Platform: macOS
Application: Arc Browser
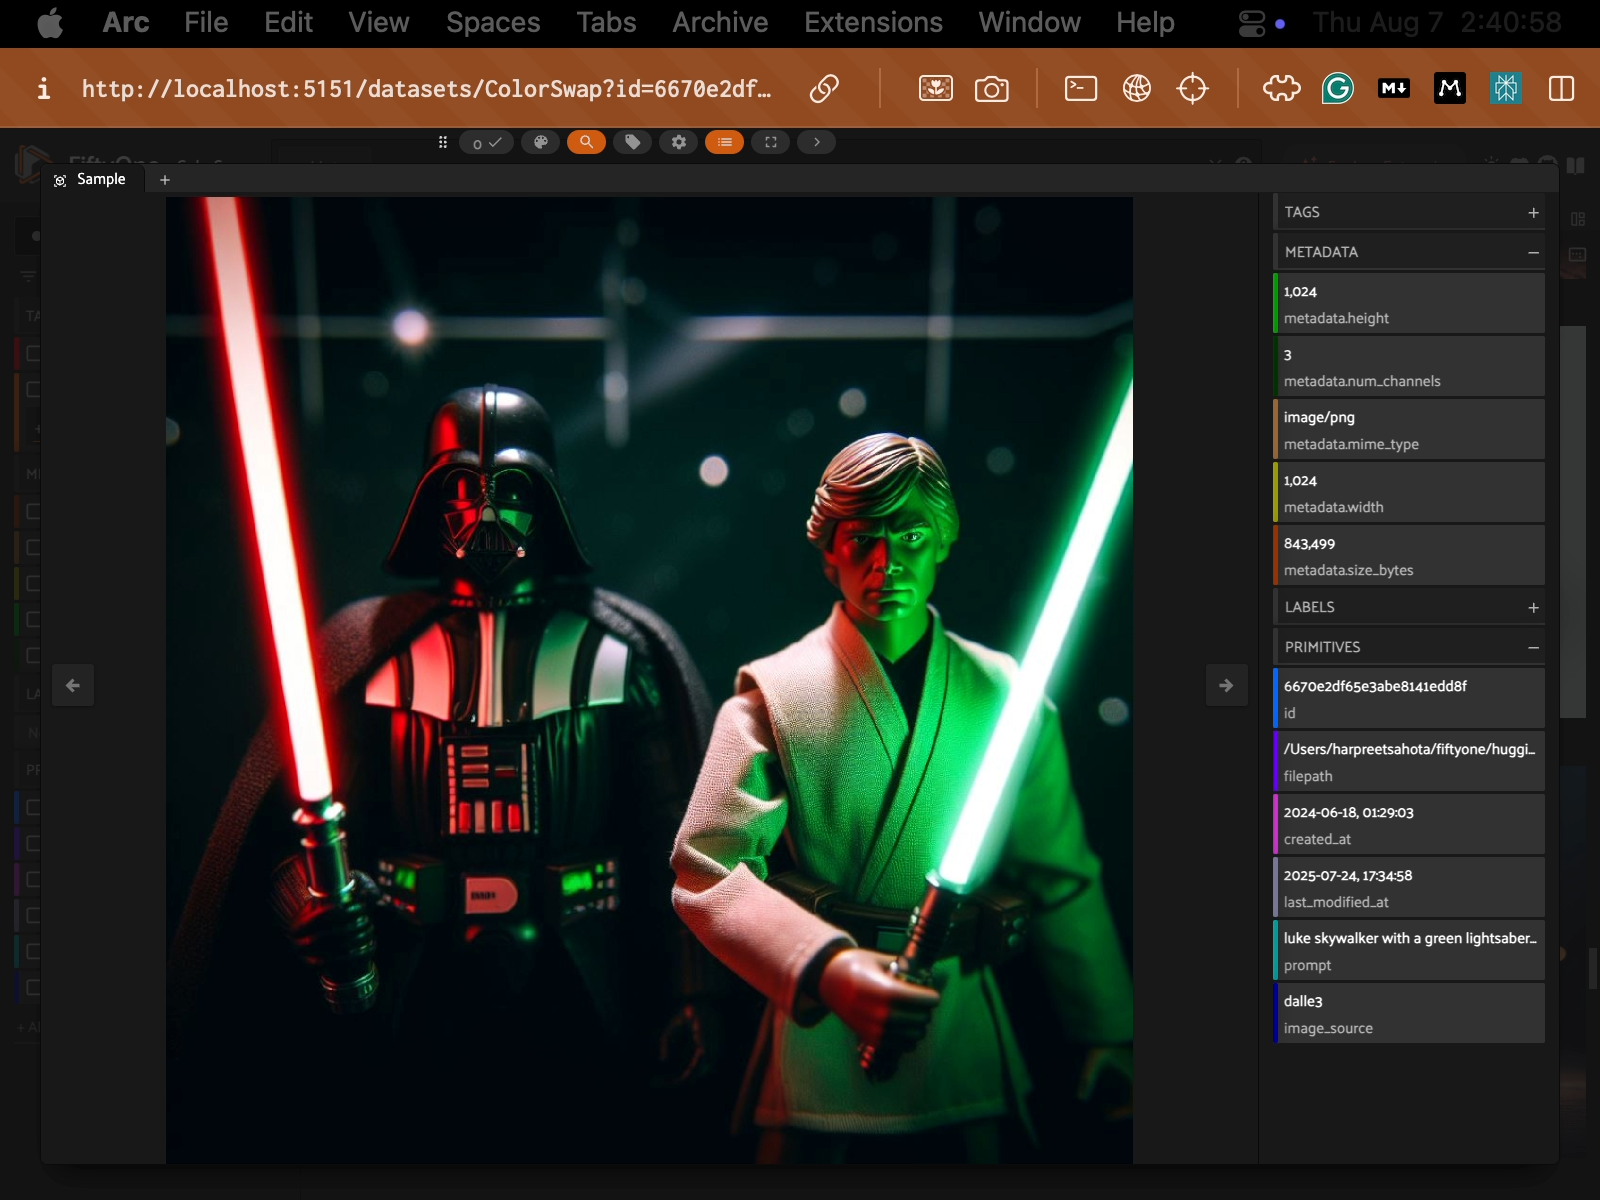
task_description: Hide the sidebar from the modal
action_type: click
element_info: Icon
steps_since_start: 1